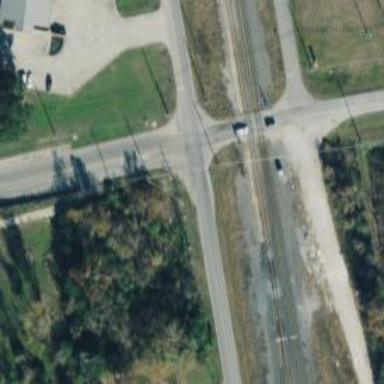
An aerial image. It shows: Railway level crossing.